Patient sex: F
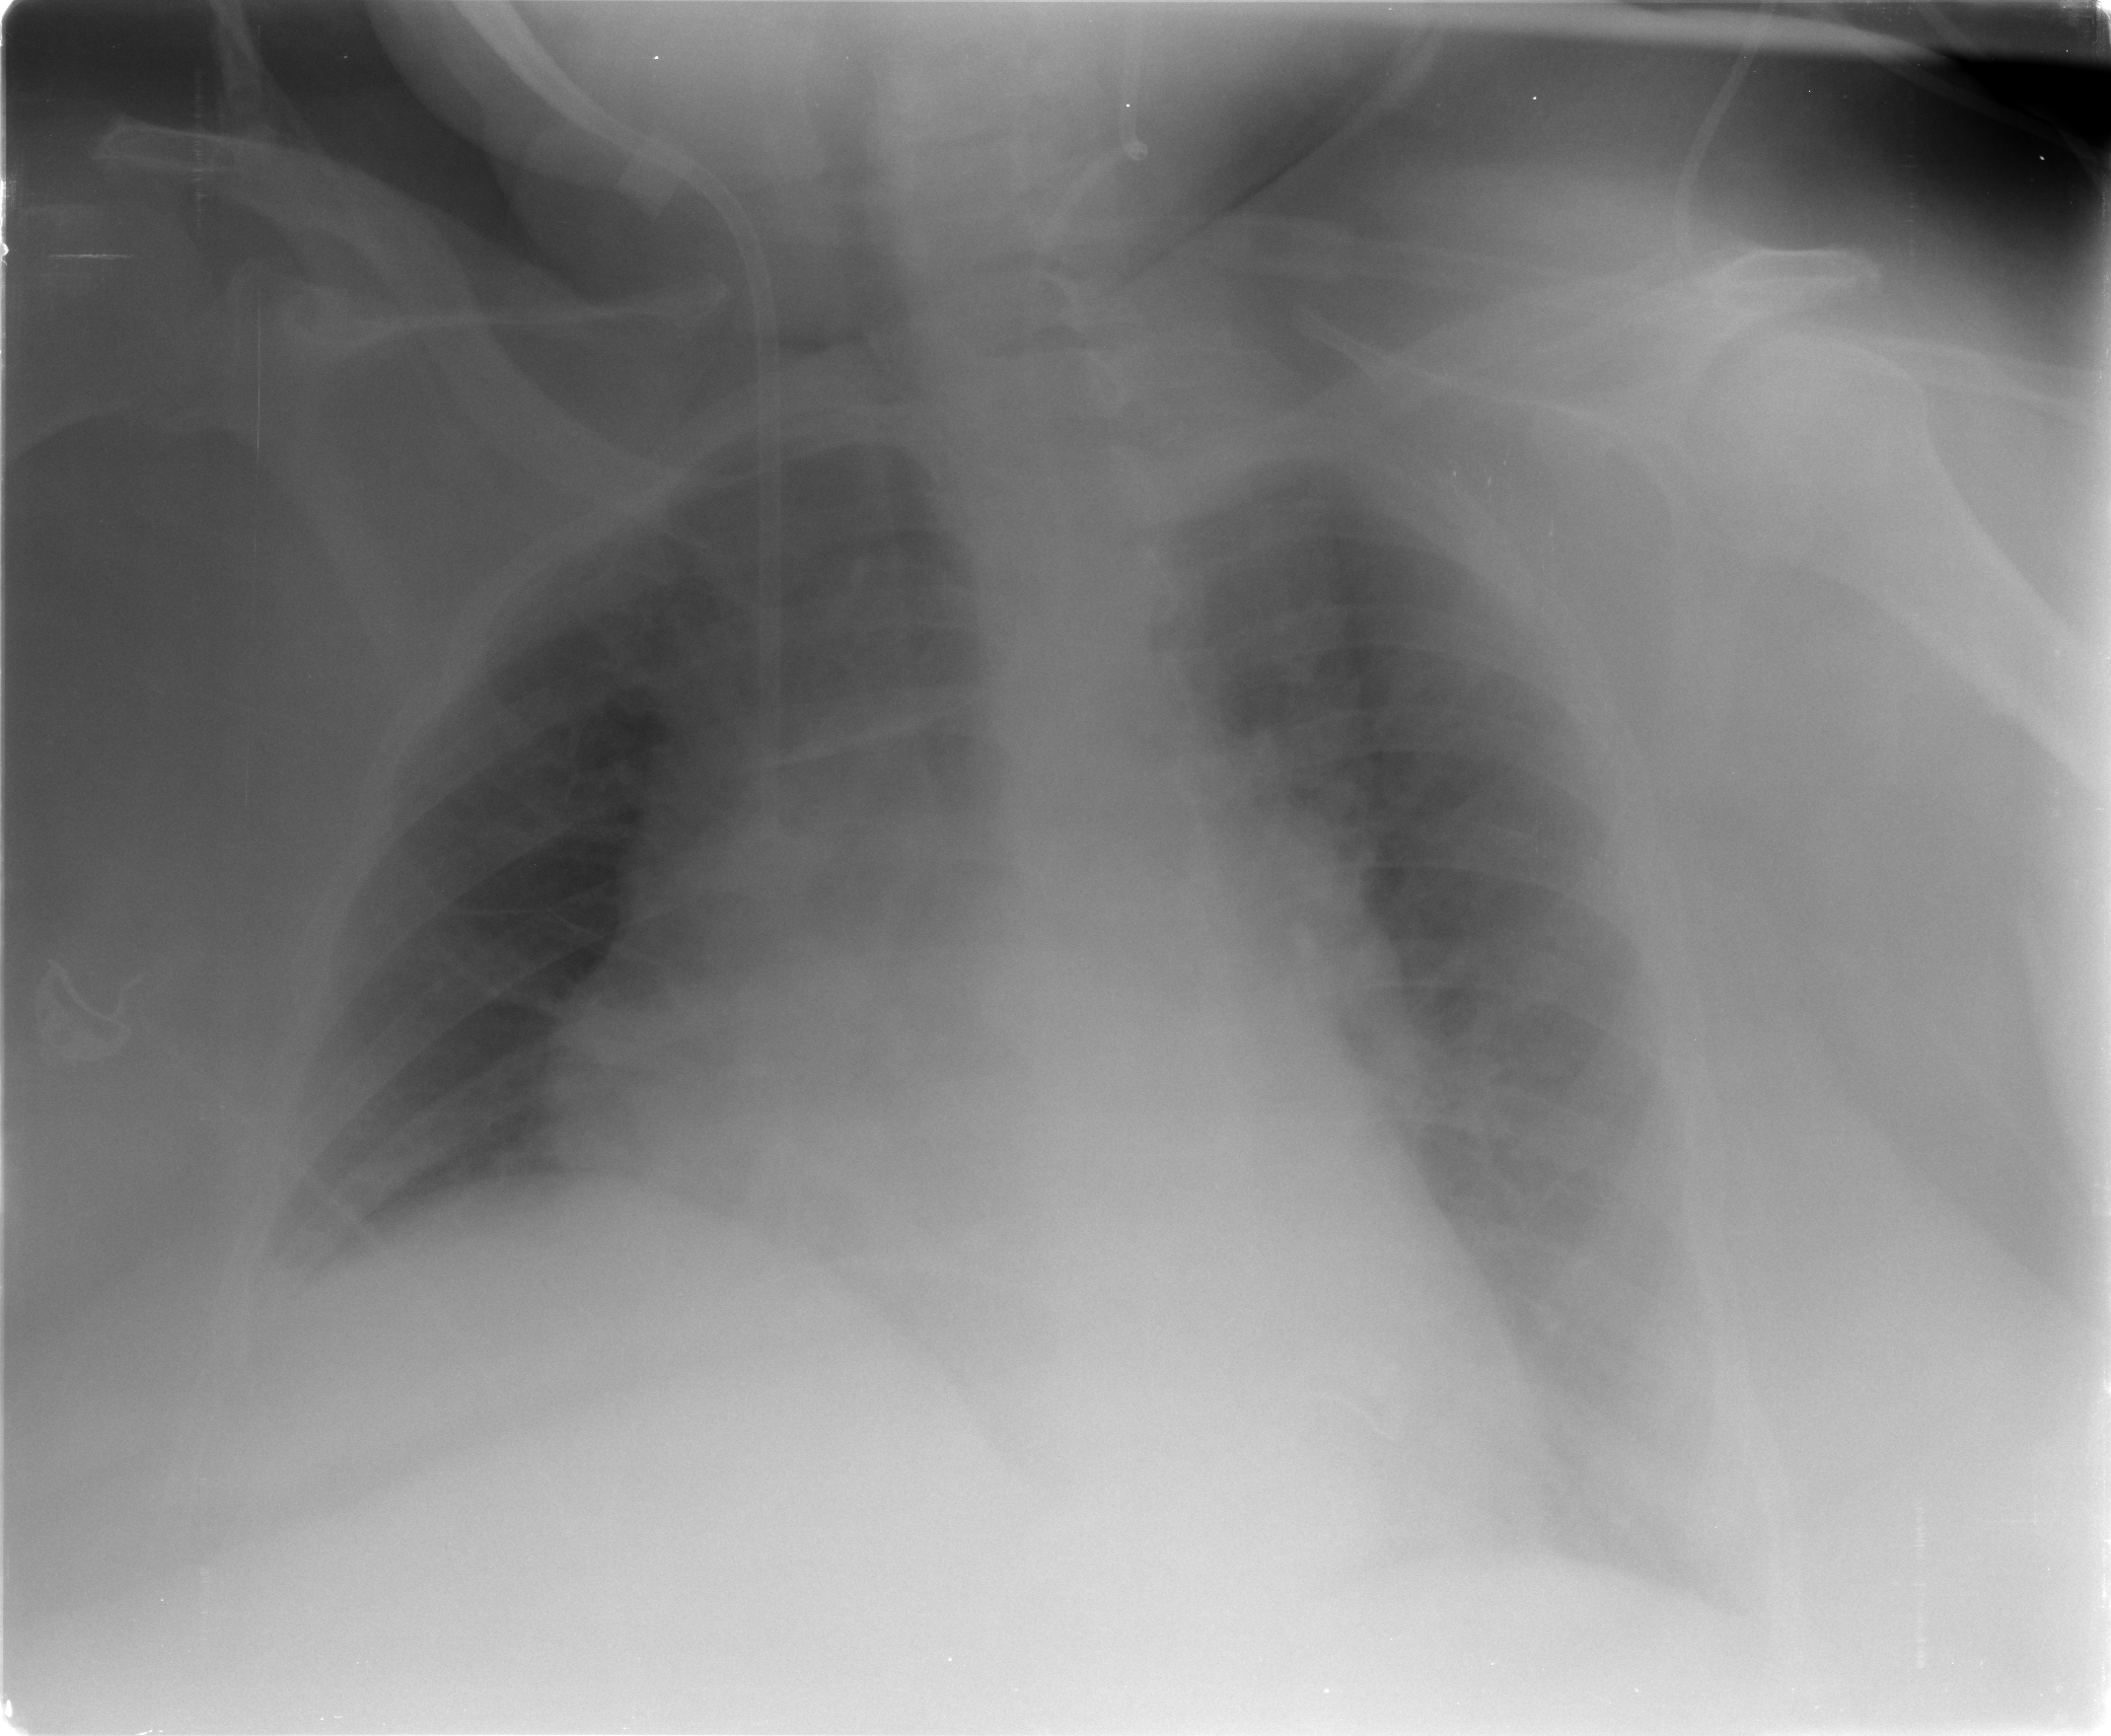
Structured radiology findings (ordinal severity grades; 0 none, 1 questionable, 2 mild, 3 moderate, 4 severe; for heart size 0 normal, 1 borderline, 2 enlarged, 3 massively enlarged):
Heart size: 2
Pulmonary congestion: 2
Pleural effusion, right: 1
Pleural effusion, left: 1
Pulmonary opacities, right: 0
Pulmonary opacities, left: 0
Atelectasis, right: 1
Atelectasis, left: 2